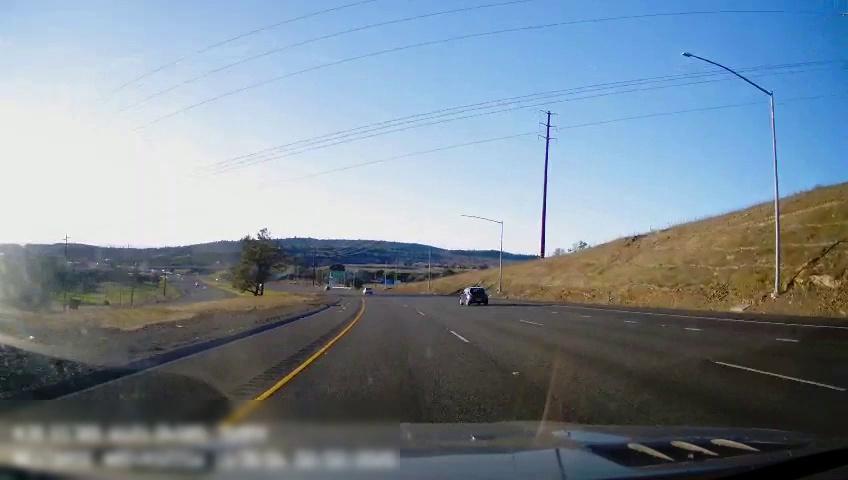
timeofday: Day
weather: Sunny
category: Drivable Space
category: Drivable Space
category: Vehicles | Car
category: Vehicles | Car
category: Lanes | Current Lane
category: Lanes | Current Lane
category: Lanes | Alternate Lane
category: Lanes | Alternate Lane
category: Lanes | Alternate Lane